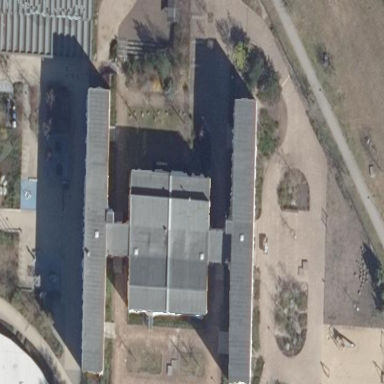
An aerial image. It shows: School.